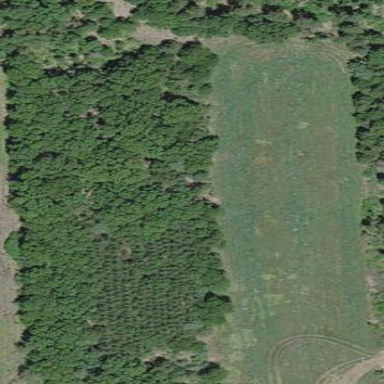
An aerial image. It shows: Wildlife opening in meadow.